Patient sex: M
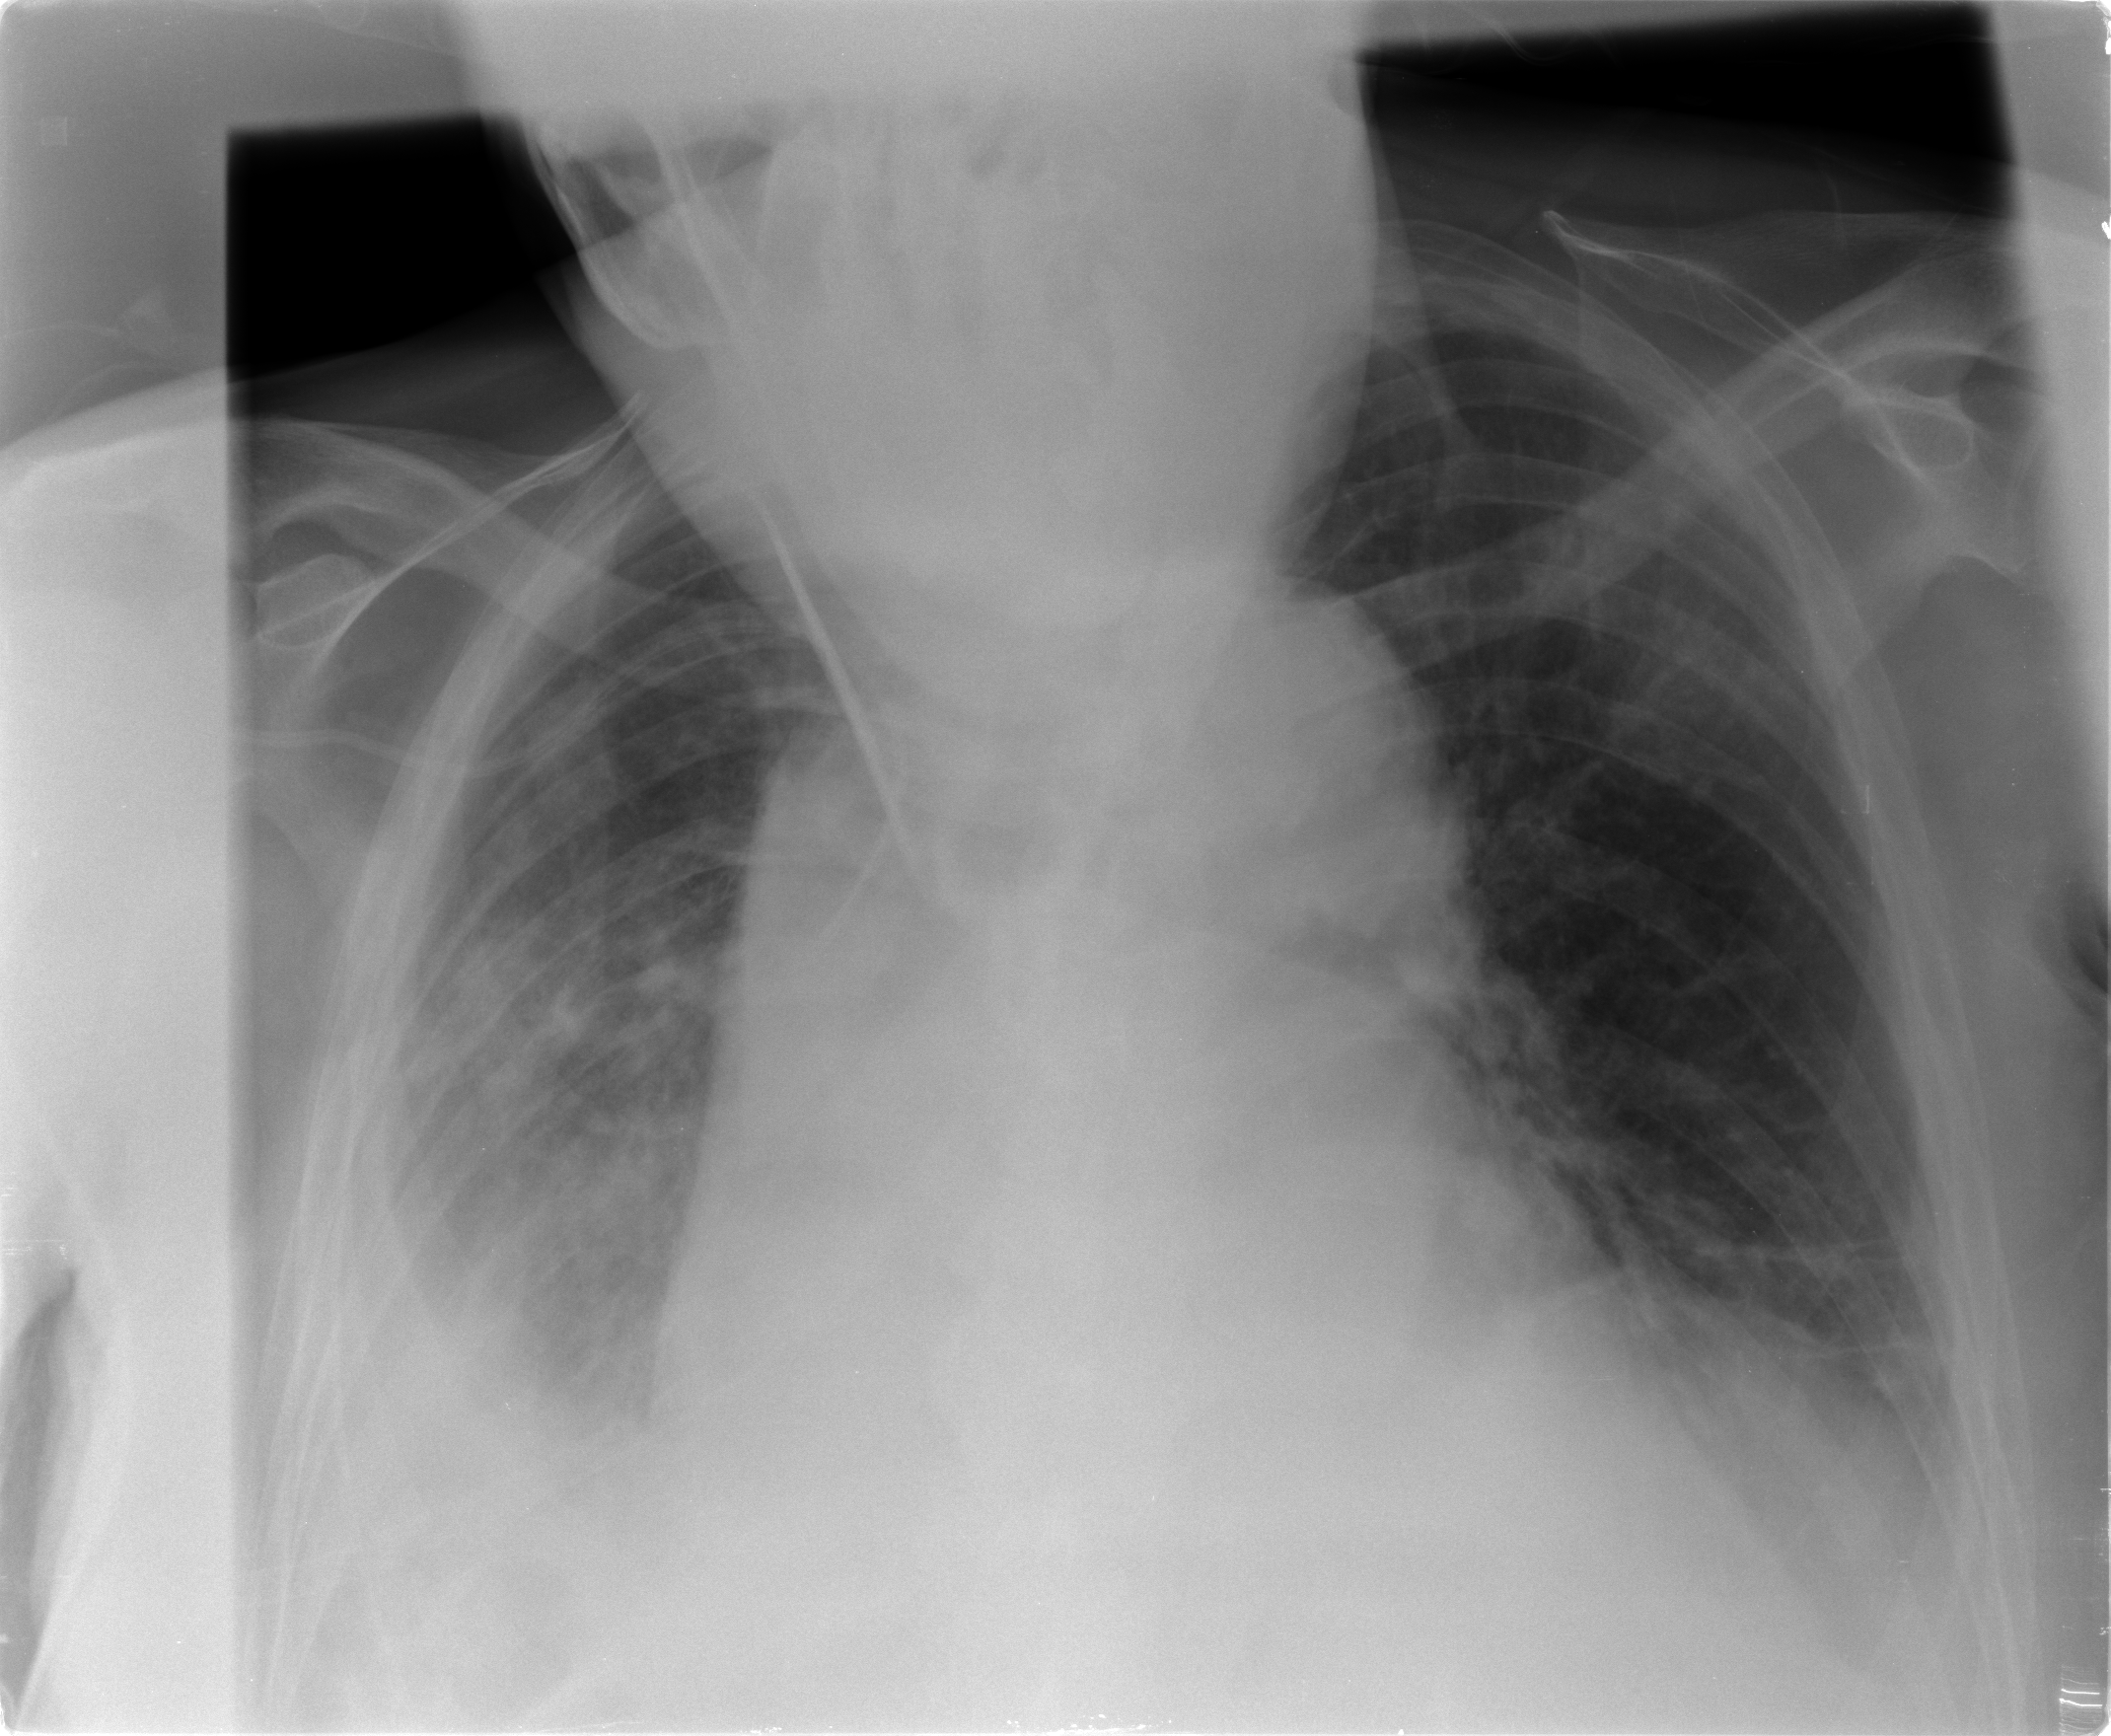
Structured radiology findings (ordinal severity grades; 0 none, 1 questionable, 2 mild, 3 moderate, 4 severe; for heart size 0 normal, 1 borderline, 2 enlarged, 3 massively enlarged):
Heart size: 3
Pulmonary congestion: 2
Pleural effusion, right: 2
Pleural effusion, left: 2
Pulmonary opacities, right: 2
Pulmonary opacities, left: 0
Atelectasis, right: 3
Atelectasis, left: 2